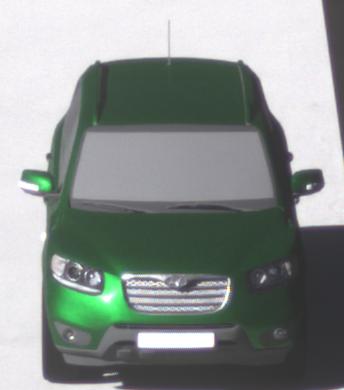
Make: Hyundai
Model: Santa Fe 2.4
Detailed model: Santa Fe (CM)
Model produced from: 2010/01
Model produced until: 2012/09
Doors: 5
Color: green
Road condition: dry road
Daytime: morning or afternoon
Contrast: high contrast